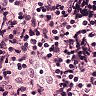
Metastatic tissue present: no